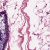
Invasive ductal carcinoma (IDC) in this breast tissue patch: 0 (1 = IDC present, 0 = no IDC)